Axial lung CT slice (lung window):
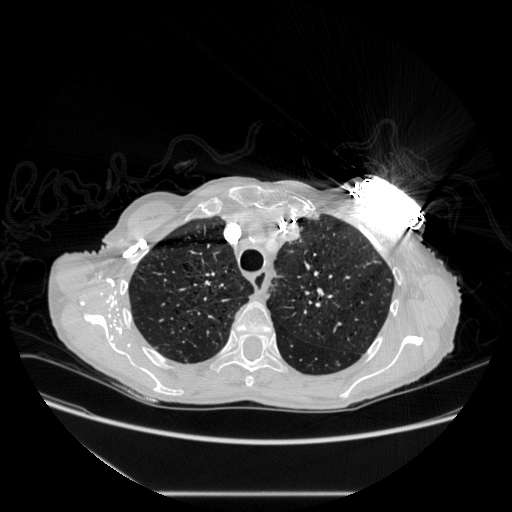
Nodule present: no